Question: In following code i has error in view, how can fix it?
My data in table is as:

CI_Controller:
'''
$update = array('15'); // this is a example from my $_POST that are array.
if (is_array($update) && count($update) > 0) {
foreach($update as $val){
$data['query_hi'] = $this->db->get_where('hotel_image', array('relation' => $val))->row();
}
$this -> load -> view('admin/residence_update', $data);
}
'''
View:
'''
foreach($query_hi->images as $val){
echo $val;
}
'''
Error:
> A PHP Error was encounteredSeverity: WarningMessage: Invalid argument supplied for foreach()Filename: core/Loader.php(679) : eval()'d codeLine Number: 279
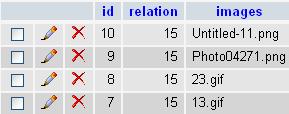
Answer: The problem is that it returns only one result for your query... and the array is overridden at each cycle. Try this:
'''
$update = array('15'); // this is a example from my $_POST that are array.
if (is_array($update) && count($update) > 0) {
$data= array();
foreach($update as $val){
$tmp= $this->db->get_where('hotel_image', array('relation' => $val));
foreach($tmp->result() as $row){
$data['query_hi'][] = $row;
}
}
$this -> load -> view('admin/residence_update', $data);
}
'''